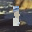
Label: 1